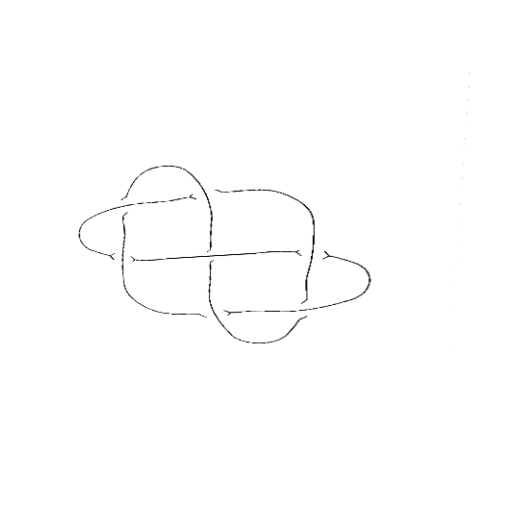
Crossing number: 7